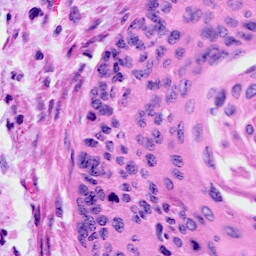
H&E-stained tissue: Cervix